Question: I want to check the image width while its loading:
'''
<img src="http://upload.wikimedia.org/wikipedia/commons/3/34/Regensburg_Uferpanorama_08_2006.jpg" id="img" alt="" />
<pre id="pre "></pre>
<script>
var i = 0;
var img = document.getElementById("img");
var pre = document.getElementById("pre");
function checkWidth() {
i++;
pre.innerHTML += "width:" + img.width + ";height:" + img.height + "
";
if (i < 20) {
setTimeout(function() {
checkWidth();
}, 100);
}
}
checkWidth();
</script>
'''
Now I've tested several browsers and all return 0x0 until the image header (not the complete image) is loaded. After that they return the correct dimensions (e.g. 1920x1080).
But Internet Explorer 11 (I was only able to test this browser version) returns 28x30 pixel for every image (indepentent of aspect ratio), until the header is loaded.

Why does IE11 return this dimensions? Is this the usual behaviour in all IE versions?
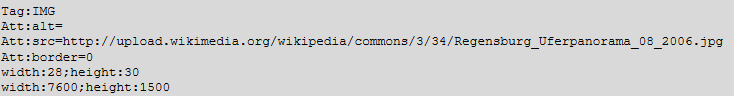
Answer: @mouser had the correct idea. Its the placeholder for broken images:

My solution was to use img.naturalWidth() instead of img.width() as described here:
<URL>
This returns 0x0 until the image header has been loaded.